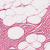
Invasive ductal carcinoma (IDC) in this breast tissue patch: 0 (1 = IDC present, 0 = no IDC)